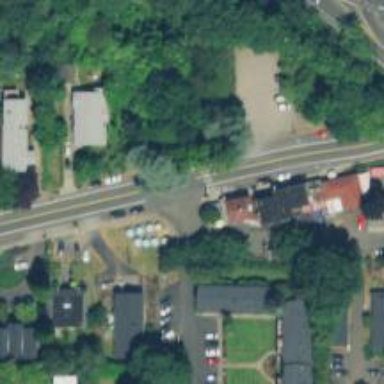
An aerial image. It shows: Residential road with sidewalk on the left.